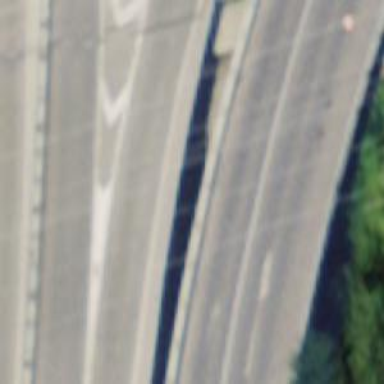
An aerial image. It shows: Track road passing through tunnel.